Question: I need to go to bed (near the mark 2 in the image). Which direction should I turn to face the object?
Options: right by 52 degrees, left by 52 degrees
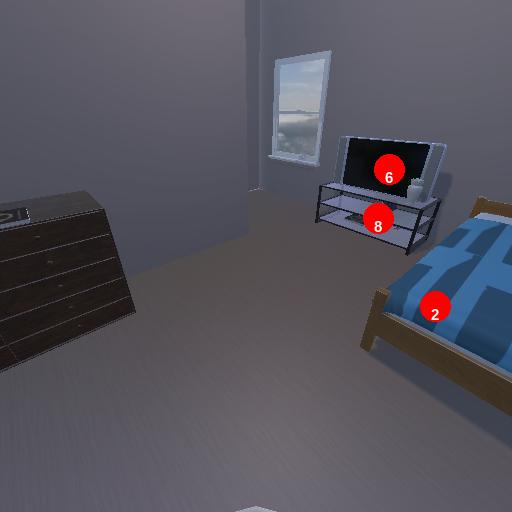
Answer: right by 52 degrees